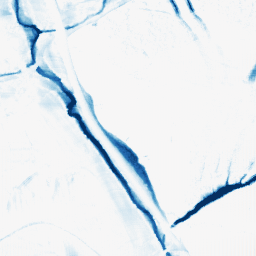
Category: morphological
Decomposition family: morphological_ellipse
Decomposition parameters: operation: closing
width: 10
height: 30
Upsampling method: fft_zeropad
Upsampling parameters: scale: 4
Upsampling scale: 4